Question: I have started to working with phoneGap application for android. I followed the steps from
<URL>
But I'm getting the error as follows

While creating the New Android project I forgot to check the "create the new activity" checkbox, Now I have checked that box, Successfully created the new PhoneGap application.
I have followed the steps as below
>
1. Download the Android PhoneGap application from https://github.com/phonegap/phonegap-plugins/tree/master/Android
2. Copy Android folder and paste in the Documents folder
3. Start the Eclipse and create the new android application
4. While giving the Project name check "Choose from existing source" and browse the location as the "/document/Android/Samples"
5. then press Next and Choose the AVD,
6. Check the CreateActivity and press "Finish" button.
Now you can run this project.
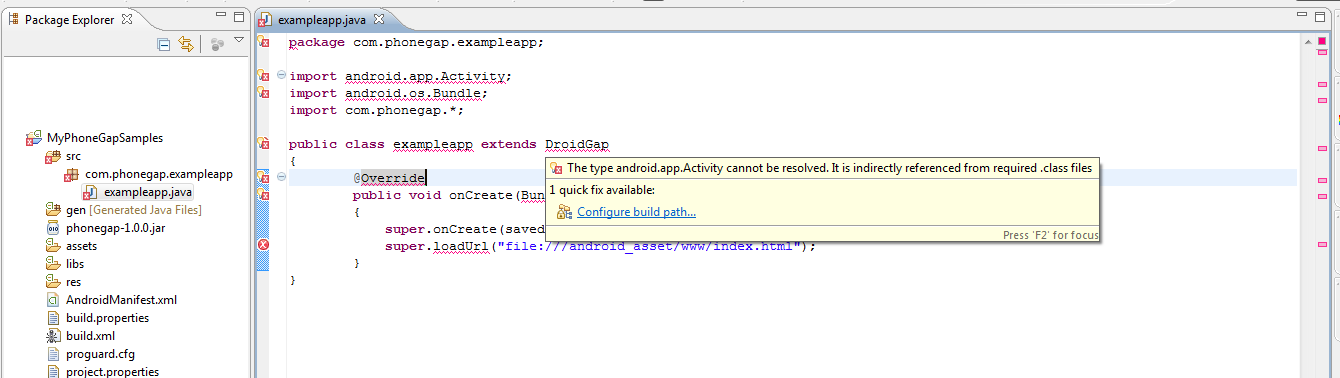
Answer: Review the way you created the android project. In the screenshot the project is marked as Android project, as far I can recognize, but doesn't contain Android libraries which are usually added automatically when you create the project. That's why it can't find the Android classes.
Maybe try with this guide, it's quite easy to follow:
<URL>
You could try also to run an (only)Android Hello World, to see if you can create an Android project correctly (Create the project as described in the guide and running, before adding PhoneGap stuff, would do this).